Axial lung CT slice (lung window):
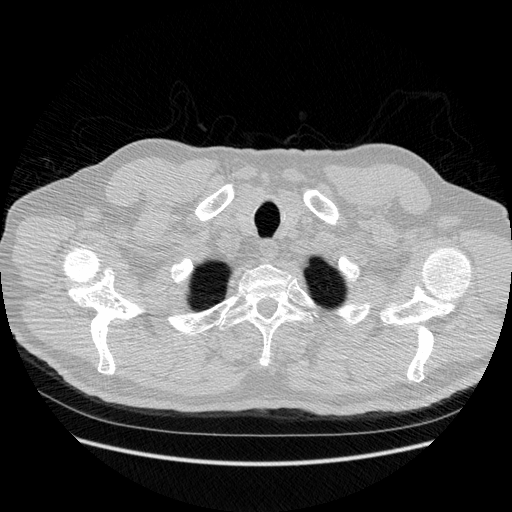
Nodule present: no